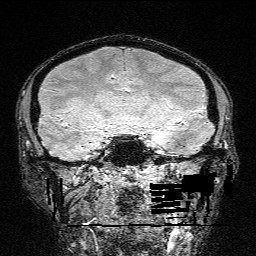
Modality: FLASH
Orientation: sagittal
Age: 23
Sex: male